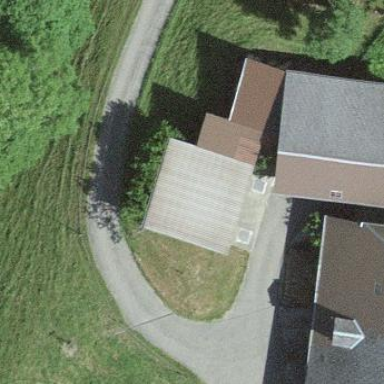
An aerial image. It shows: Shed building.